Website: macys
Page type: delivery-shipping
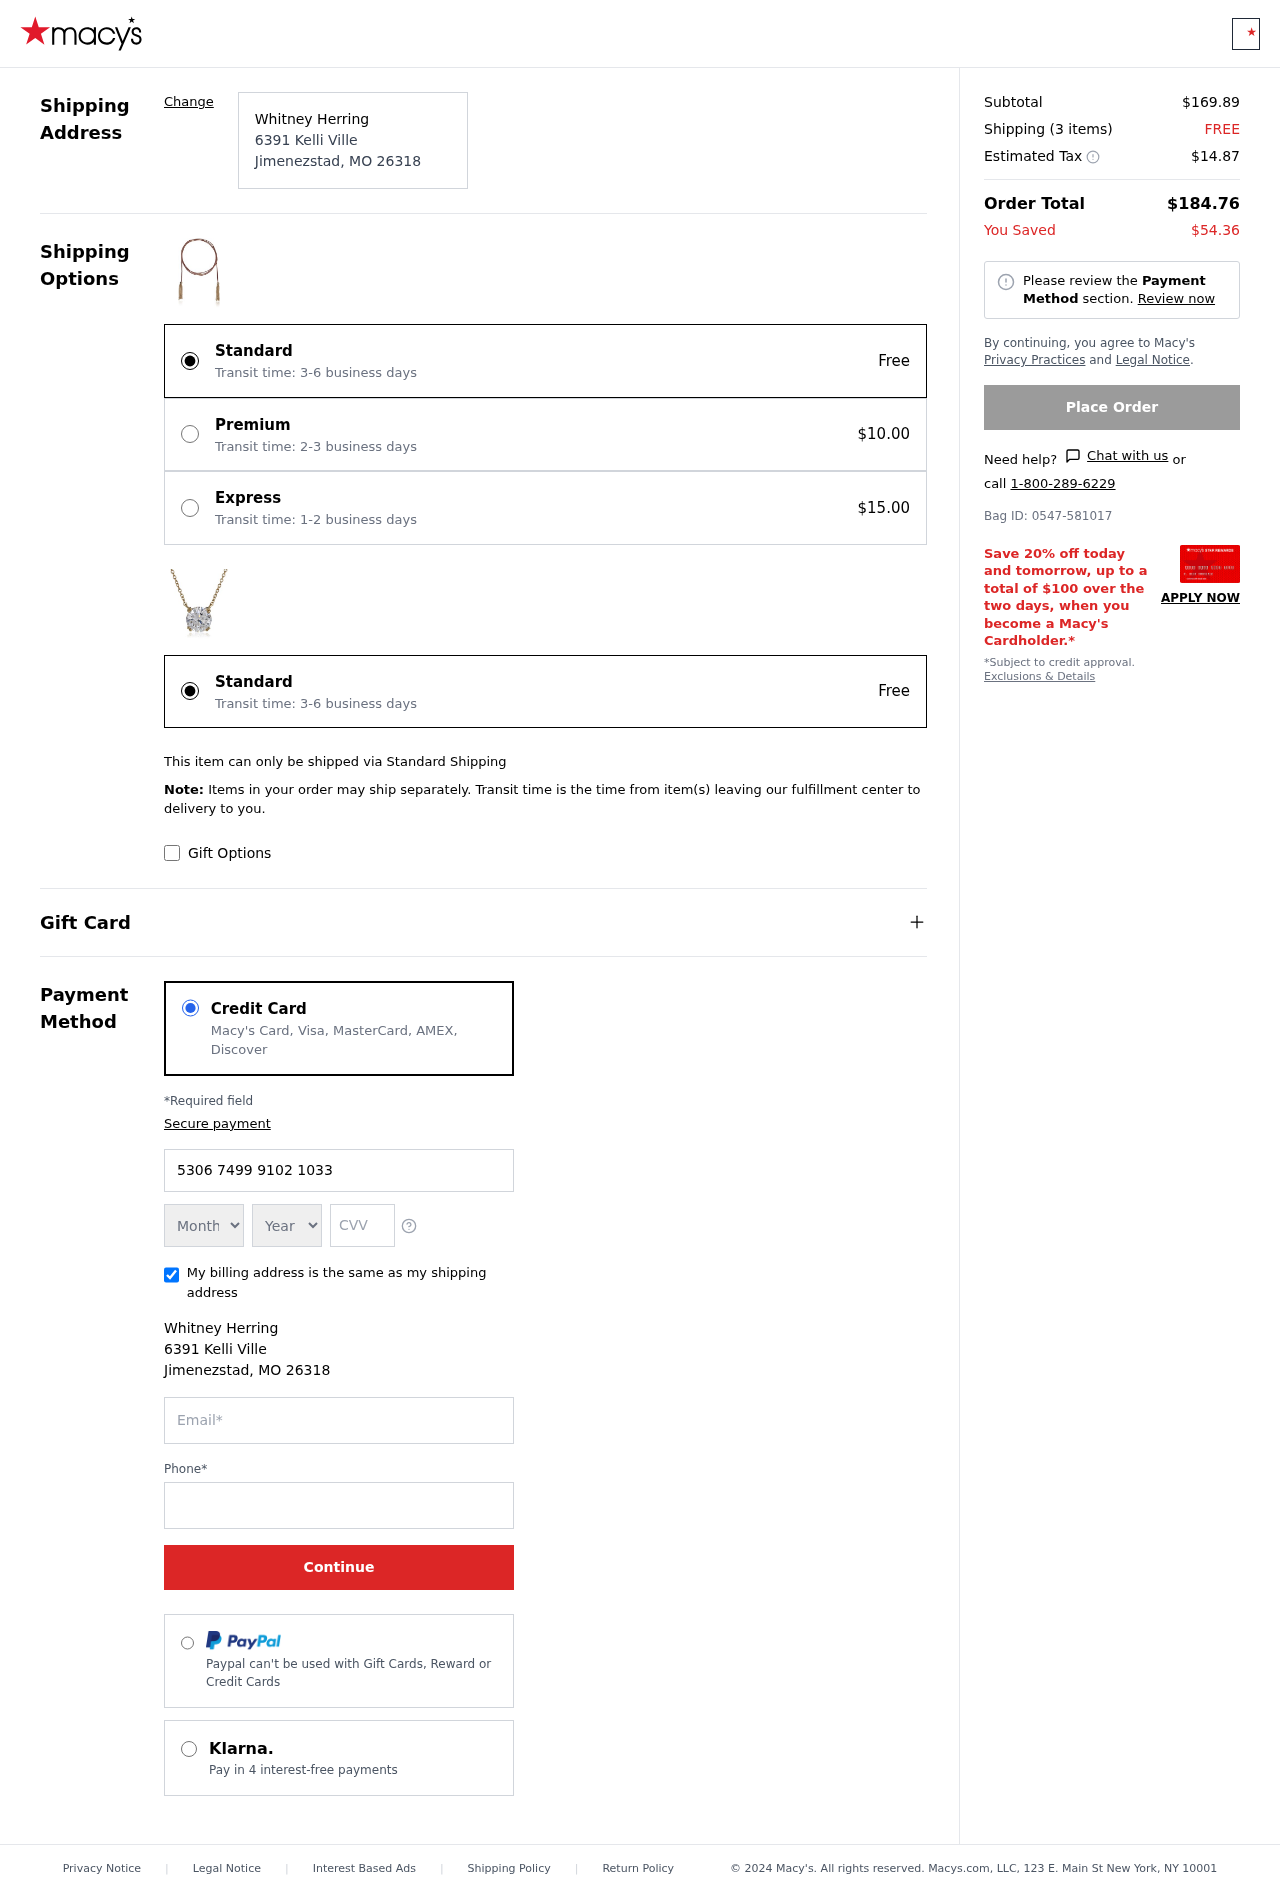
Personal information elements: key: PII_CARD_EXPIRY_MONTH
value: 12
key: PII_CARD_EXPIRY_YEAR
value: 30
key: PII_CITY
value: Jimenezstad
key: PII_CITY_STATE_ZIP
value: Jimenezstad, MO 26318
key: PII_FULLNAME
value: Whitney Herring
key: PII_POSTCODE
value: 26318
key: PII_STATE_ABBR
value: MO
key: PII_STREET
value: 6391 Kelli Ville
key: PII_CARD_NUMBER
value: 5306 7499 9102 1033
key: PII_CARD_CVV
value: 777
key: PII_EMAIL
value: whitneyherring@gmail.com
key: PII_PHONE
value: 3335377995
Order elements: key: ORDER_SUBTOTAL
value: $169.89
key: ORDER_NUM_ITEMS
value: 3
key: ORDER_SHIPPING_COST
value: FREE
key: ORDER_TAX
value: $14.87
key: ORDER_TOTAL
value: $184.76
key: ORDER_SAVINGS
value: $54.36
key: ORDER_BAG_ID
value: Bag ID: 0547-581017